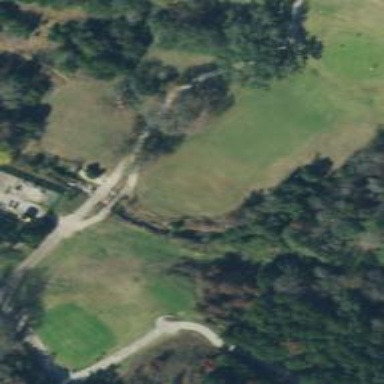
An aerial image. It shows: Path for both roads and golfers.